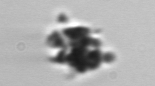
Label: detritus